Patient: sex F, age 56
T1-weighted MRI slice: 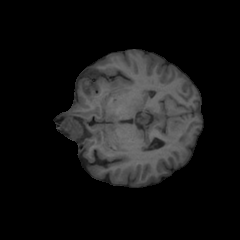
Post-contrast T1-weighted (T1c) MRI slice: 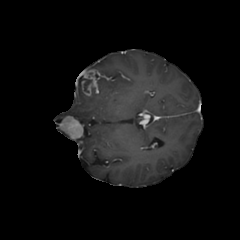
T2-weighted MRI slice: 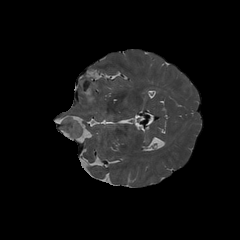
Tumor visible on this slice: yes
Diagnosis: Glioblastoma, IDH-wildtype
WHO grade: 4